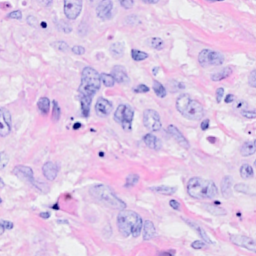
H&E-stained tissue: Breast